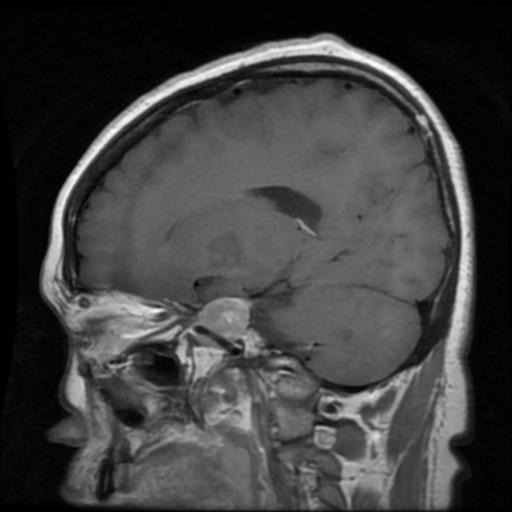
Label: pituitary